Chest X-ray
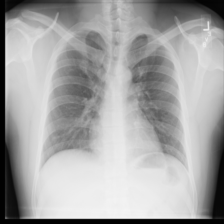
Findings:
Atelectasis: negative
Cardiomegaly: negative
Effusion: negative
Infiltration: negative
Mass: negative
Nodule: negative
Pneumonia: negative
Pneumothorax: negative
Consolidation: negative
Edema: negative
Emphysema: negative
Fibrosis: negative
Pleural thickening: negative
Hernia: negative